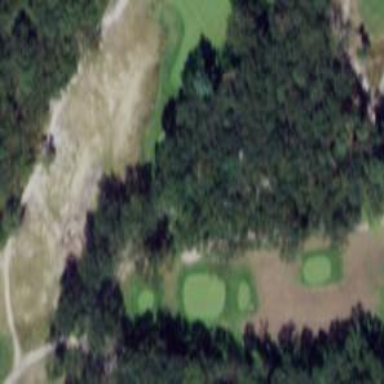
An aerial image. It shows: Golf bunker filled with natural sand.